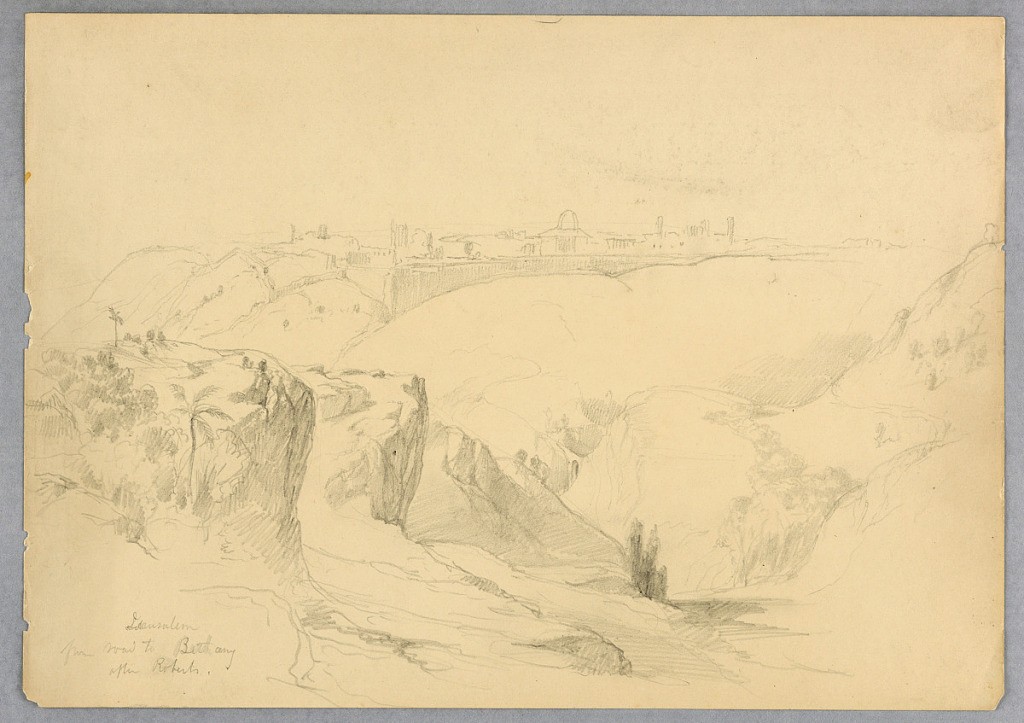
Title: Jerusalem from Road to Bethany
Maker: Daniel Huntington, American, 1816–1906
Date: ca. 1878
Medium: Graphite on paper
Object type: Drawing
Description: Jerusalem, center, with wall around it. Steep cliffs in foreground with trees on them, and valley at lower right.